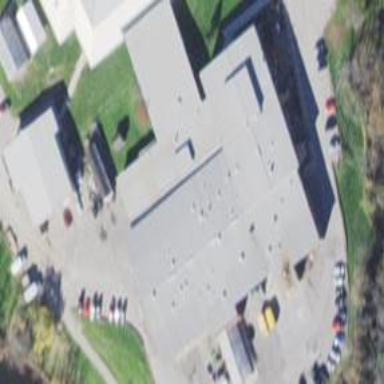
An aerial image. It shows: School building.